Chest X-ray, AP view. Patient: 54 years old, sex F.
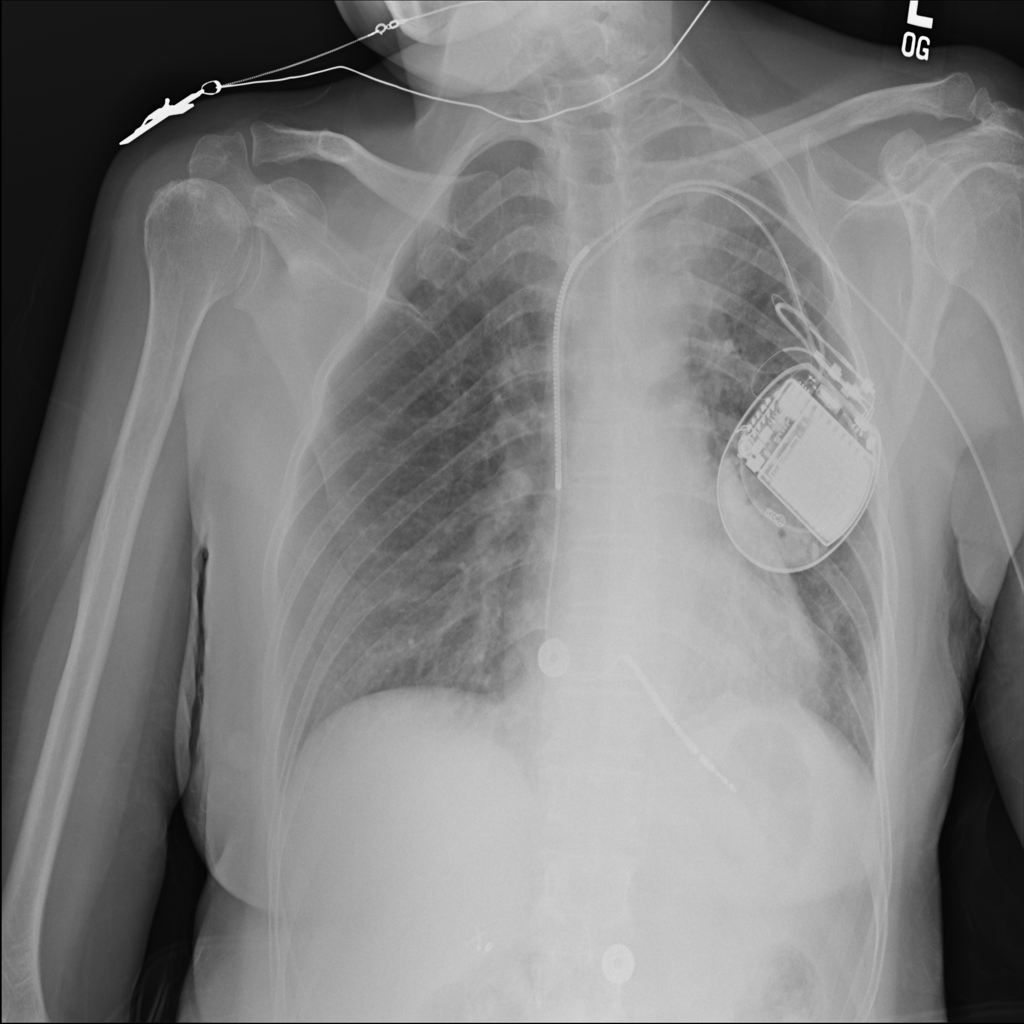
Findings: Consolidation, Infiltration